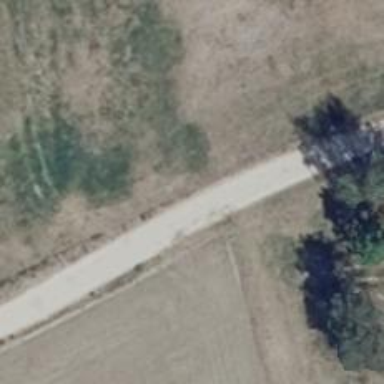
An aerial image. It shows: Sandy track road with grade3 tracktype.